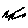
Label: zigzag